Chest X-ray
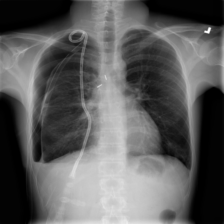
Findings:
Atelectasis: negative
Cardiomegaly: negative
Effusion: negative
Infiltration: negative
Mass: negative
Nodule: negative
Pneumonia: negative
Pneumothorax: positive
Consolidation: negative
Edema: negative
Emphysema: negative
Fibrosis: negative
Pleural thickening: negative
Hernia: negative